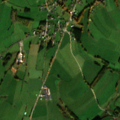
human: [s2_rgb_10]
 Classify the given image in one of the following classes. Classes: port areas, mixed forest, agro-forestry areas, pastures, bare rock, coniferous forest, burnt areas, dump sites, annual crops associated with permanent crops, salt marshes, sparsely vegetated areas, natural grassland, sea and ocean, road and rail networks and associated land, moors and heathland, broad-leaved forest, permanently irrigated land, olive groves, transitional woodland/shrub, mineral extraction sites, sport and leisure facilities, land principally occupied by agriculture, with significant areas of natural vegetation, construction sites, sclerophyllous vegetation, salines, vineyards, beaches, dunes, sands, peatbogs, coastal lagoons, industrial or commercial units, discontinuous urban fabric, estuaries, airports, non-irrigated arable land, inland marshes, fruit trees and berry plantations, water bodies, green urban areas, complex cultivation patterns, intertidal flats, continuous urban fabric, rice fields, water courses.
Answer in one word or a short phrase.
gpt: discontinuous urban fabric, pastures, land principally occupied by agriculture, with significant areas of natural vegetation